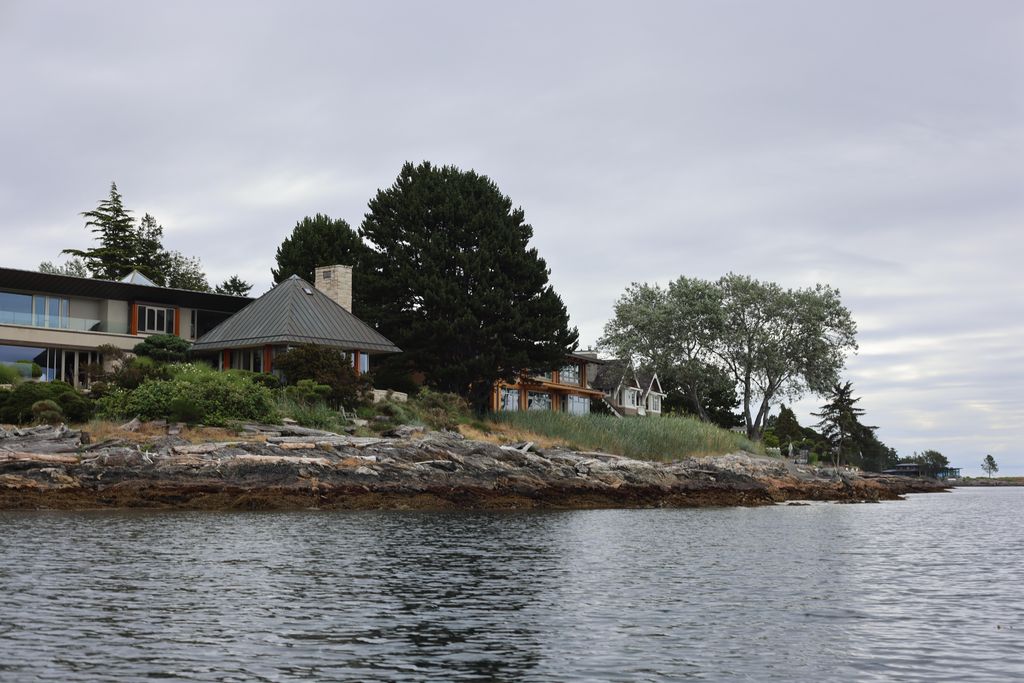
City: victoria